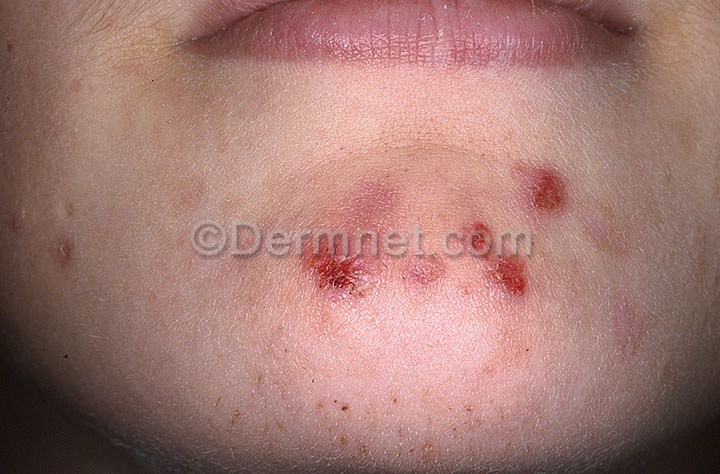
Disease: Acne and Rosacea Photos